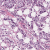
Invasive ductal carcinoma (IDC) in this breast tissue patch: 1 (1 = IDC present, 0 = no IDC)